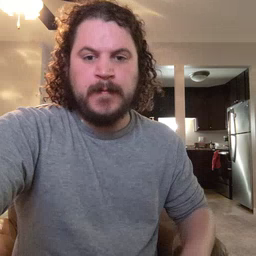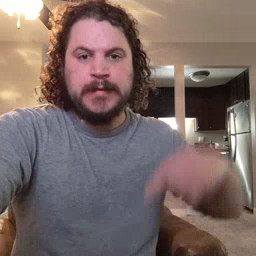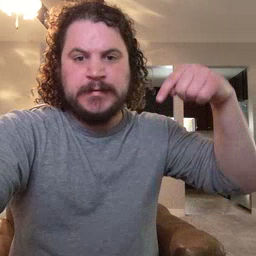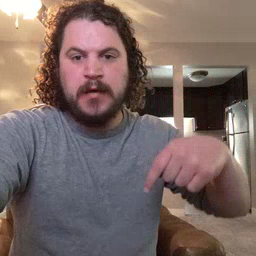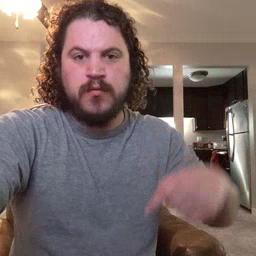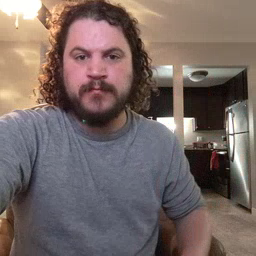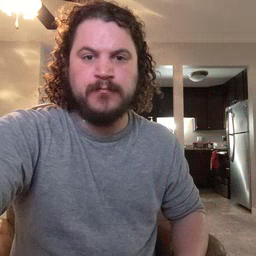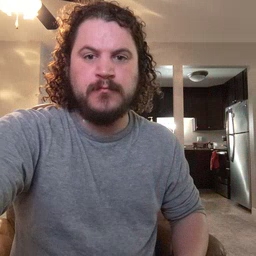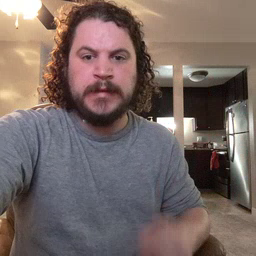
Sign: down